Question: I am using the following on all my 'index.php' files to include a global footer:
'''
<?php include($_SERVER['DOCUMENT_ROOT'].'/_footer.php'); ?>
'''
The _footer.php file itself doesn't have much content apart from the PHP to return the current year:
'''
<div class="footer">
<p id="left">Company Address</p>
<p id="right">Copyright <?php echo date("Y"); ?> Company Incorporated</p>
</div>
</div> <!-- end .wrapper -->
</body>
</html>
'''
While the above code works when uploaded to the web server, it does not work in my localhost (Mac OS X with Coda 2) and I get the error message:
> DATE() []: IT IS NOT SAFE TO RELY ON THE SYSTEM'S TIMEZONE SETTINGS. YOU ARE TO USE THE
DATE.TIMEZONE SETTING OR THE DATE_DEFAULT_TIMEZONE_SET() FUNCTION. IN
CASE YOU USED ANY OF THOSE METHODS AND YOU ARE STILL GETTING THIS
WARNING, YOU MOST LIKELY MISSPELLED THE TIMEZONE IDENTIFIER. WE
SELECTED 'UTC' FOR 'GMT/0.0/NO DST' INSTEAD IN
ON LINE
I would posit that it wouldn't be such a problem to set the timezone or not (since it's a simple function designed to show the year only), but it breaks the design of the footer when local testing:

All the text (e.g. "COPYRIGHT") is meant to be inside that yellow box.
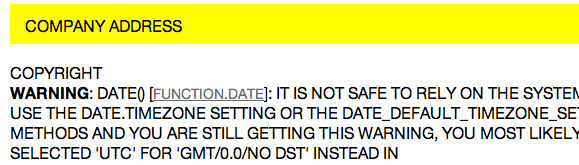
Answer: Have you read the error message? It quite clearly states that it is not safe to rely on the system's timezone settings, and that you are required to use the 'Date.Timezone' setting or the 'date_default_timezone_set()' function.
So, do one or the other.
Either a) Modify your 'php.ini' to have this:
'''
date.timezone=Europe/London
'''
or b) Call this above your call to 'date()' (or in a globally included script):
'''
date_default_timezone_set('Europe/London');
'''
Obviously, 'Europe/London' should be replaced with your actual timezone identifier of which a list is available here: <URL>
Just an additional note, if it's not showing on your server it's because either 'display_errors' is disabled, or your error reporting level is lower than it is in your development machine, which it certainly should be.